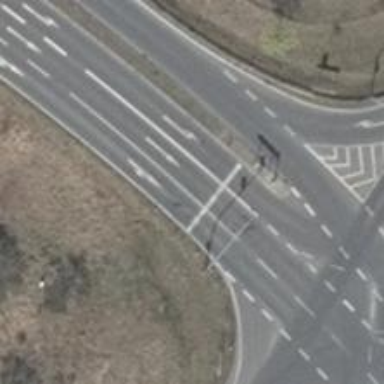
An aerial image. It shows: Road with traffic signals.